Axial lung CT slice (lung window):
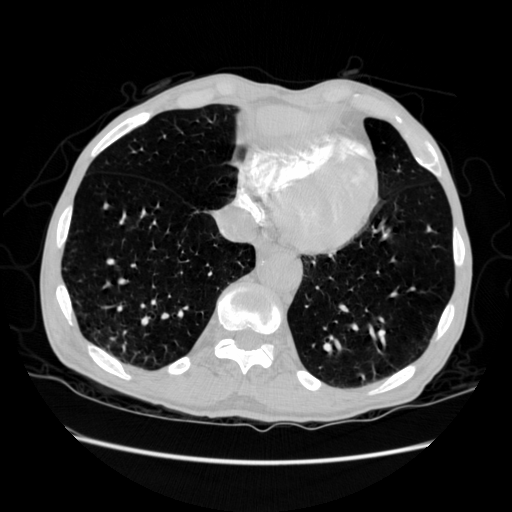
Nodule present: no